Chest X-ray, PA view. Patient: 34 years old, sex F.
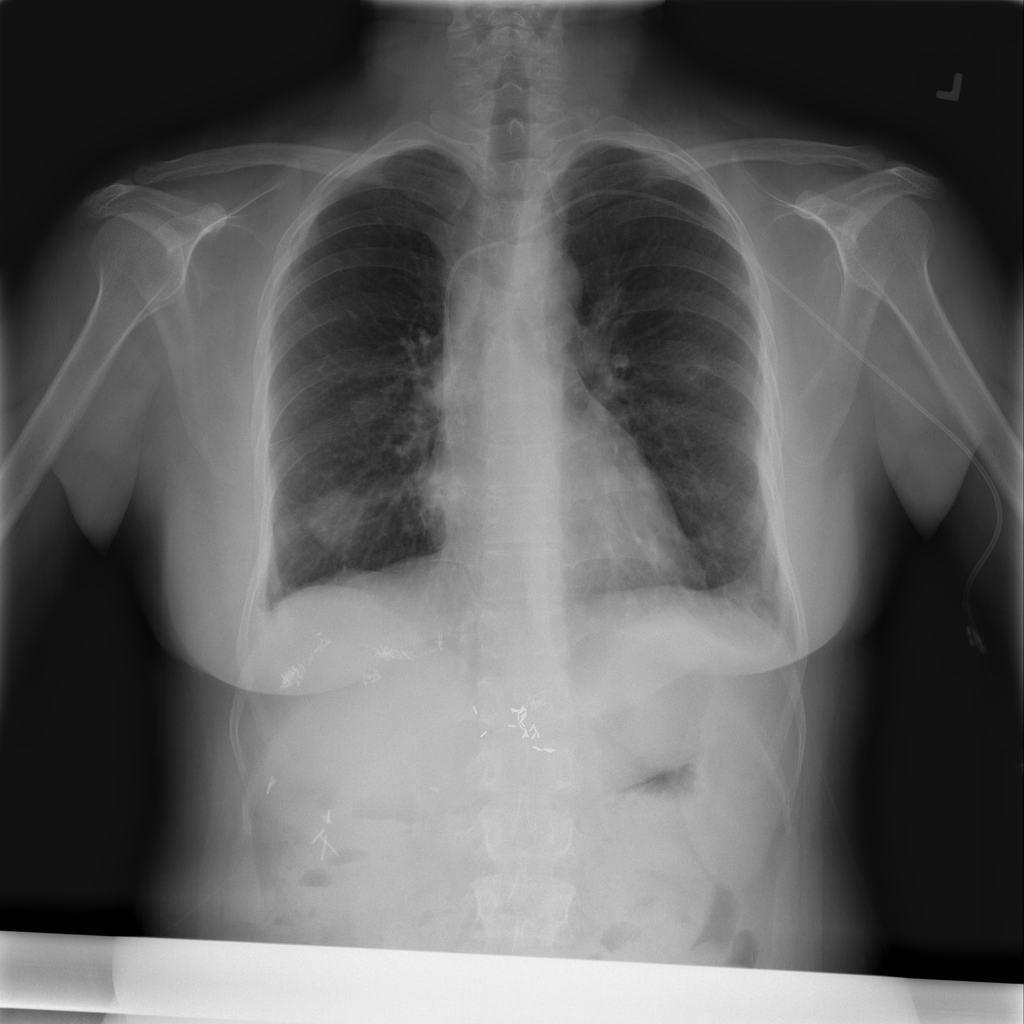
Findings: Nodule